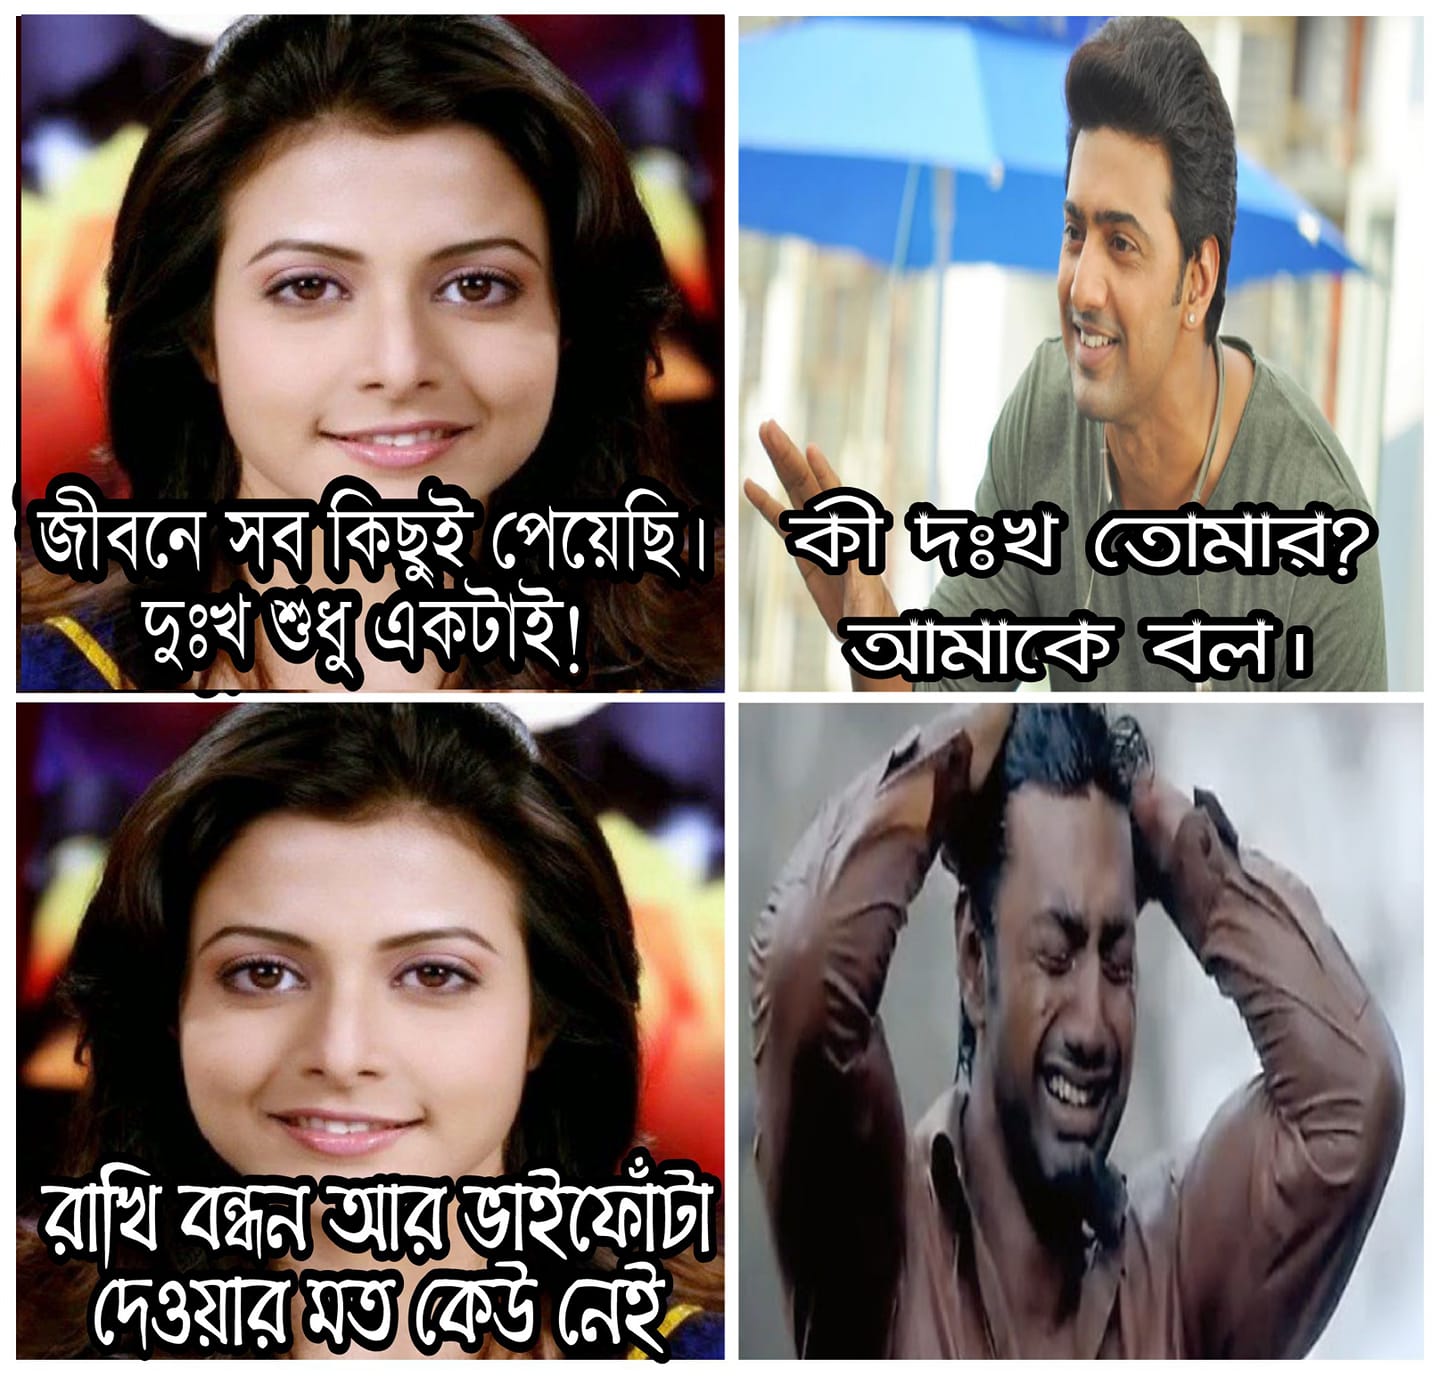
Caption: জীবনে সব কিছুই পেয়েছি ।  দুঃখ শুধু একটাই !    কী দুঃখ তোমার ?  আমাকে বল ।   রাখি বন্ধন আর ভাইফোটা দেওয়ার মত কেউ নেই
Label: non-hate